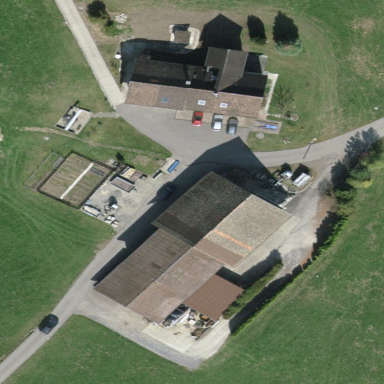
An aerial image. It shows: Farmyard area.